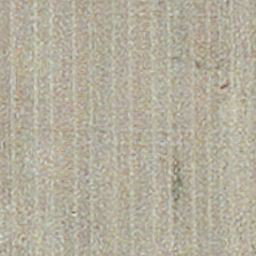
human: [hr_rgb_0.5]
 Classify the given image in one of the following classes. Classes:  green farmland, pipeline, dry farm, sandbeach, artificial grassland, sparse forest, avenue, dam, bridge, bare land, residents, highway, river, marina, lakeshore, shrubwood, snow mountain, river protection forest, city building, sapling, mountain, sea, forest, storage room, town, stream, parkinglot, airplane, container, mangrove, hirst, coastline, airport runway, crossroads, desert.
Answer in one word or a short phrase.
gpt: dry farm